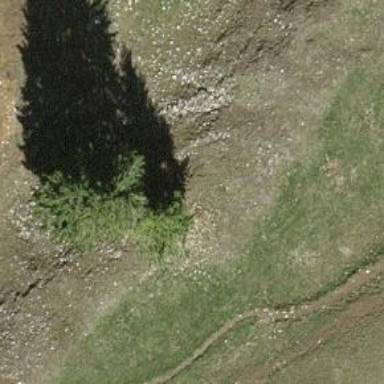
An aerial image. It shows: Evergreen needle-leaved tree in agricultural setting.